Question: I want to know the accurate method to find the center of an arbitrary shape in 3D.
In the figure, I have explained 3 cases.
1. In first case how can we compute the center of arbitrary points ? One idea is summation of all points divided by total number of points. Is it the only method and Is it accurate ?
2. 2nd is how to compute the approximate center of irregular arbitrary shape in 3D? Is this the same case of 1 ?
3. How can we compute the center line of the bended/curved tube that composed of arbitrary vertices ? For this problem we have to solve first two cases I think so ?

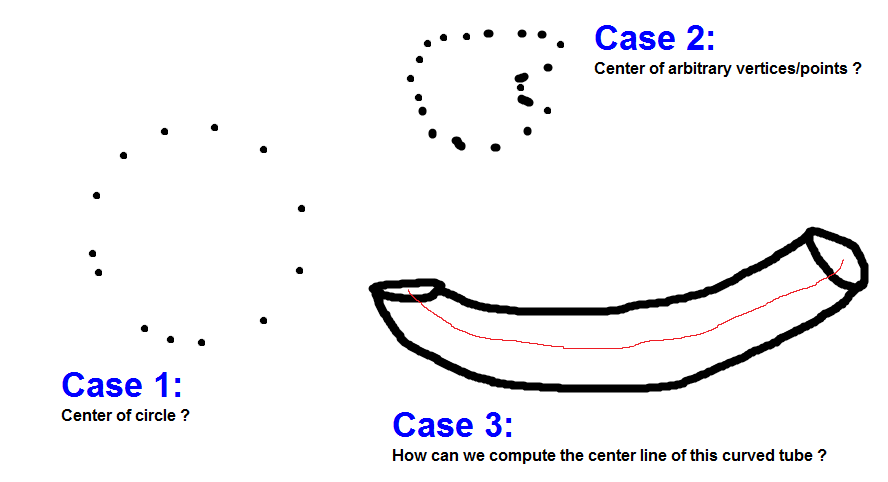
Answer: The solution really depends on what you are actually looking for.
If you seek the average position of all points in a shape, then averaging them does indeed give you that. But it can be far off from the point which you'd intuitively say is "in the middle". For example, consider a box where one side has twice as many vertices as the opposite side. The average position would be on the half of that side, not in the middle of the box.
More likely, I'd say you are looking for the point defined by calculating the max and min bounds in each dimension and then averaging the two. Because you tagged this with C++, here's some example code:
'''
// Define max and min
double max[DIMENSIONALITY];
double min[DIMENSIONALITY];
// Init max and min to max and min acceptable values here. (see numeric_limits)
// Find max and min bounds
for(size_t v_i = 0; v_i < num_vertices; ++v_i)
{
for(int dim = 0; dim < DIMENSIONALITY; ++dim)
{
if(shape[v_i][dim] < min[dim]) min[dim] = shape[v_i][dim];
if(shape[v_i][dim] > max[dim]) max[dim] = shape[v_i][dim];
}
}
// Calculate middle
double middle[DIMENSIONALITY];
for(int dim = 0; dim < DIMENSIONALITY; ++dim)
middle[dim] = 0.5 * (max[dim] + min[dim]);
'''
For either solution, the dimensionality of the problem doesn't matter.
As pointed out in the comment below, this may result in a middle point which lies outside of the shape itself. If you need a point which lies the shape, an alternative approach must be used. A simple solution could be to use ray-marching across each axis.